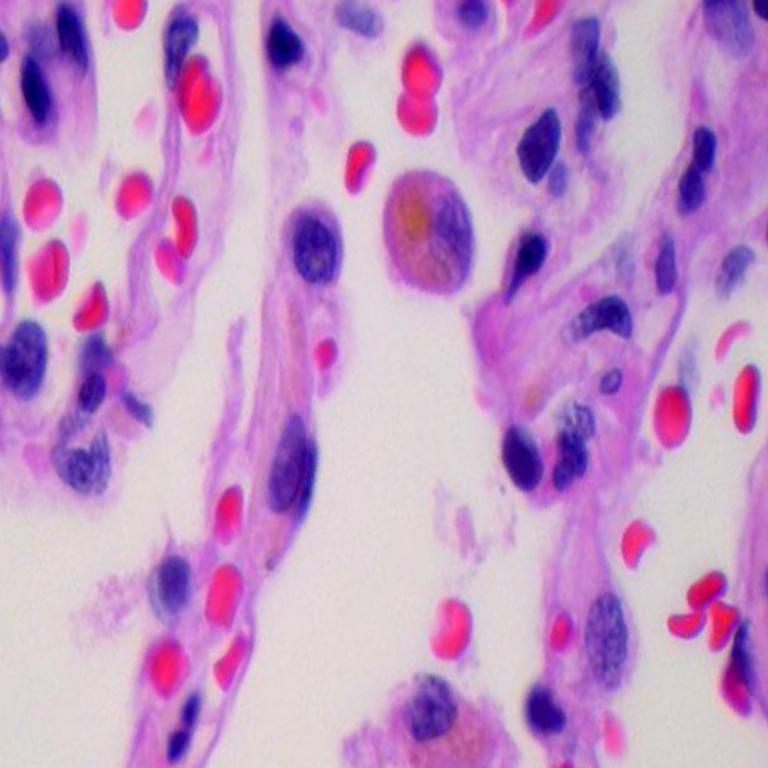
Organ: lung
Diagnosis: benign